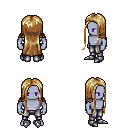
a pixel art fantasy rpg character, male body template, dark elf, purple skin, leather shoulder armor, metal pants, blonde extra-long hairstyle, metal boots, four views (front, back, left, right), 2x2 character sprite sheet, small pixel art, hard edges, no anti-aliasing